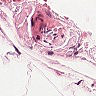
Metastatic tissue present: no